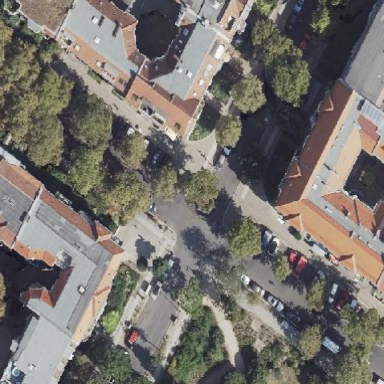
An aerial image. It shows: Residential area with junction.